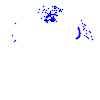
Particle: electron